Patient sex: M
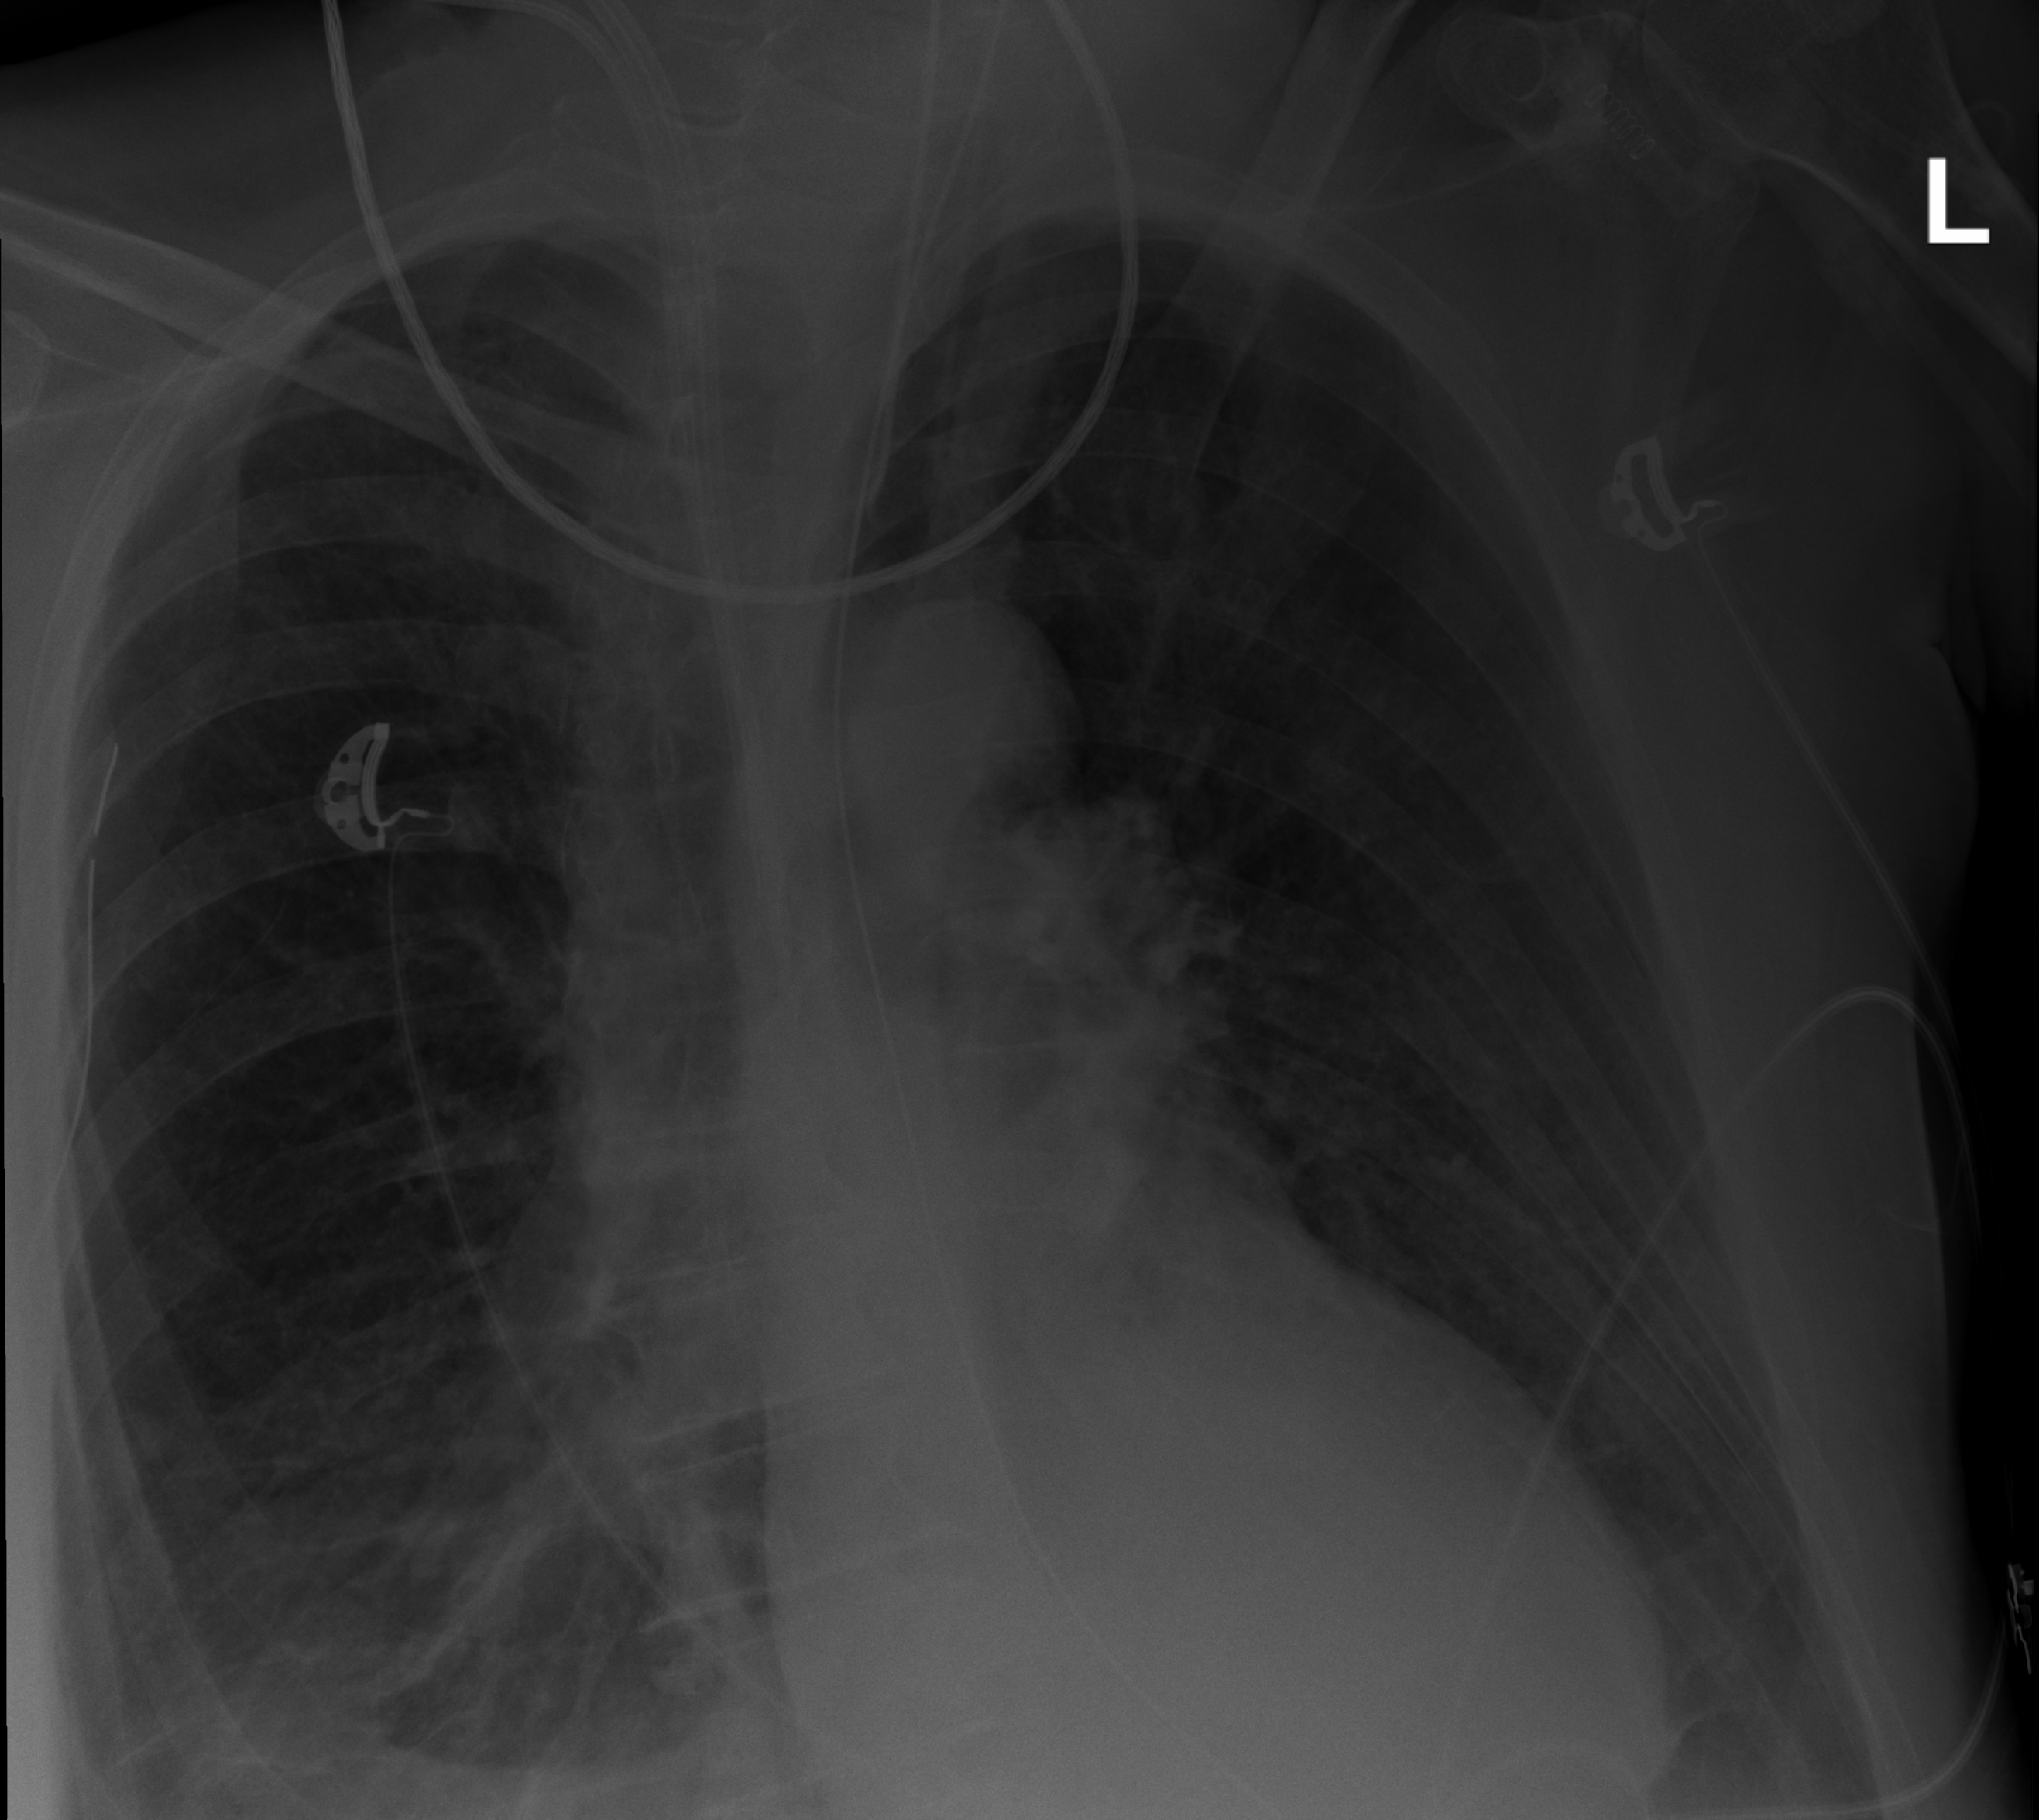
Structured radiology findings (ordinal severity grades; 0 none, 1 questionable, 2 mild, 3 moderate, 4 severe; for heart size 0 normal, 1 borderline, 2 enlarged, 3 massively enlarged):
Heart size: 0
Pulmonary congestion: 0
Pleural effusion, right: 0
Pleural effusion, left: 0
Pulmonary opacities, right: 0
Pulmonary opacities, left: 0
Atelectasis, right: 2
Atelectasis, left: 0